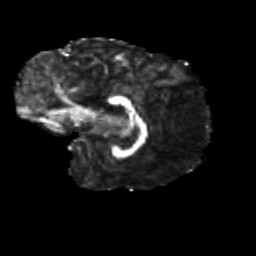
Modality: FA
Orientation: sagittal
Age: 10
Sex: female
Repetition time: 9.512 s
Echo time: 0.089 s